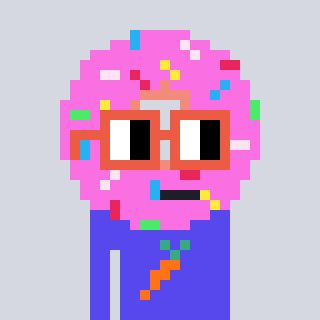
a pixel art character with square orange glasses, a doughnut-shaped head and a computerblue-colored body on a cool background